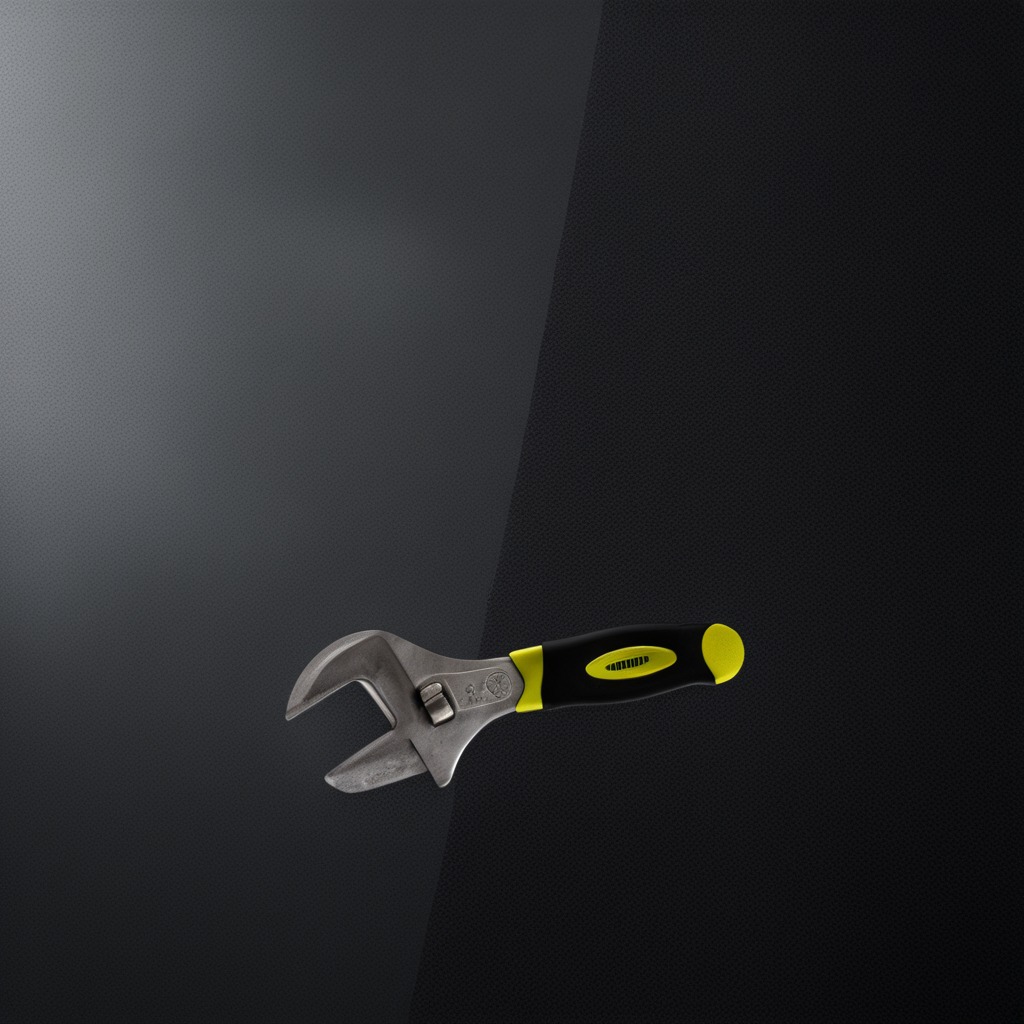
An wrench is lying on a clean granite tabletop covered with a black rubber mat inside a workshop under bright overhead lighting crisp shadows high clarity worn but beneath the mat.